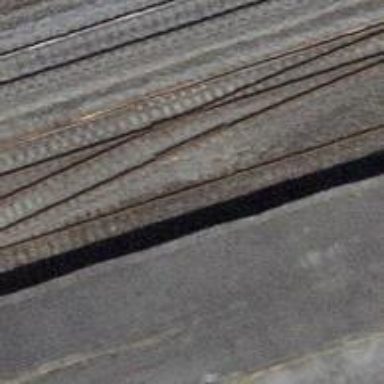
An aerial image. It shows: Single-track electrified railway spur with contact line for service.